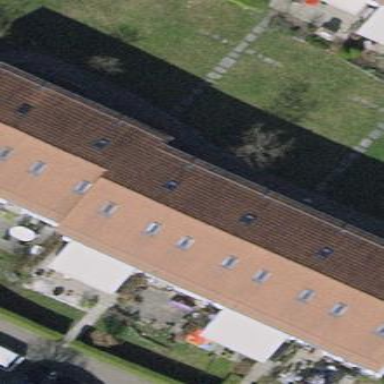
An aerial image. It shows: Terrace building.